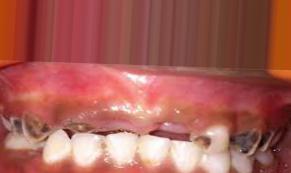
Condition: Caries